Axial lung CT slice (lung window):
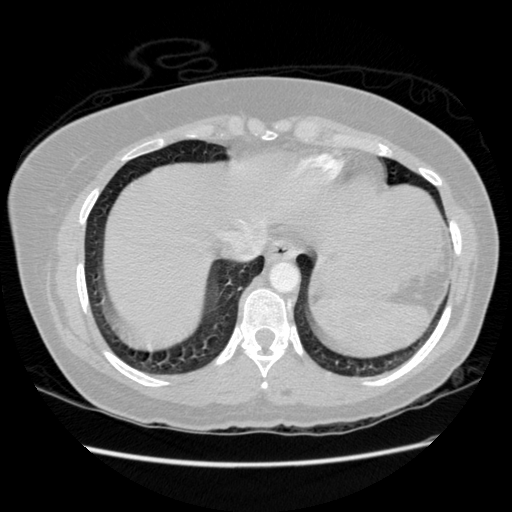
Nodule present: no